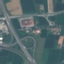
Label: Highway